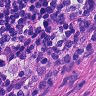
Metastatic tissue present: no